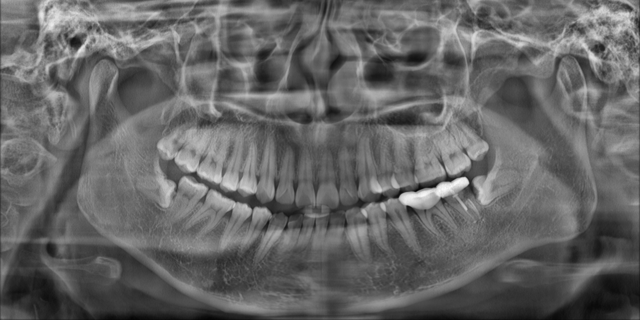
adult